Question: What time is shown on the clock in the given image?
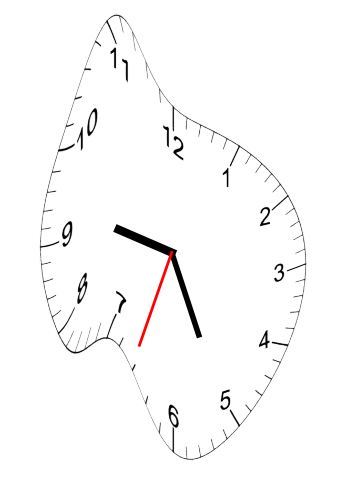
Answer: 09:25:33